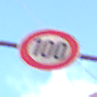
Verkehrszeichen: Geschwindigkeit100
Umgebung: Outdoor, Urban
Tageszeit: MorningAfternoon
Wetter: PartlyCloudy
Licht: Natural
Jahreszeit: NotSpecified
Kontrast: LowContrast